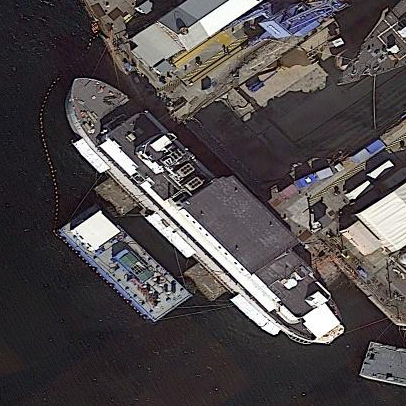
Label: civil